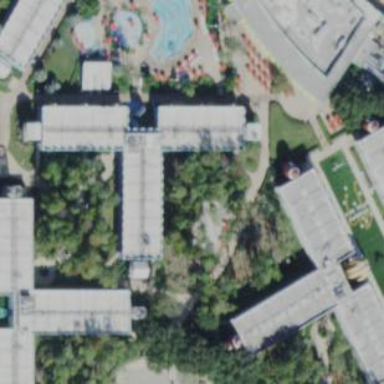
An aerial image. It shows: Hotel building.